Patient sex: F
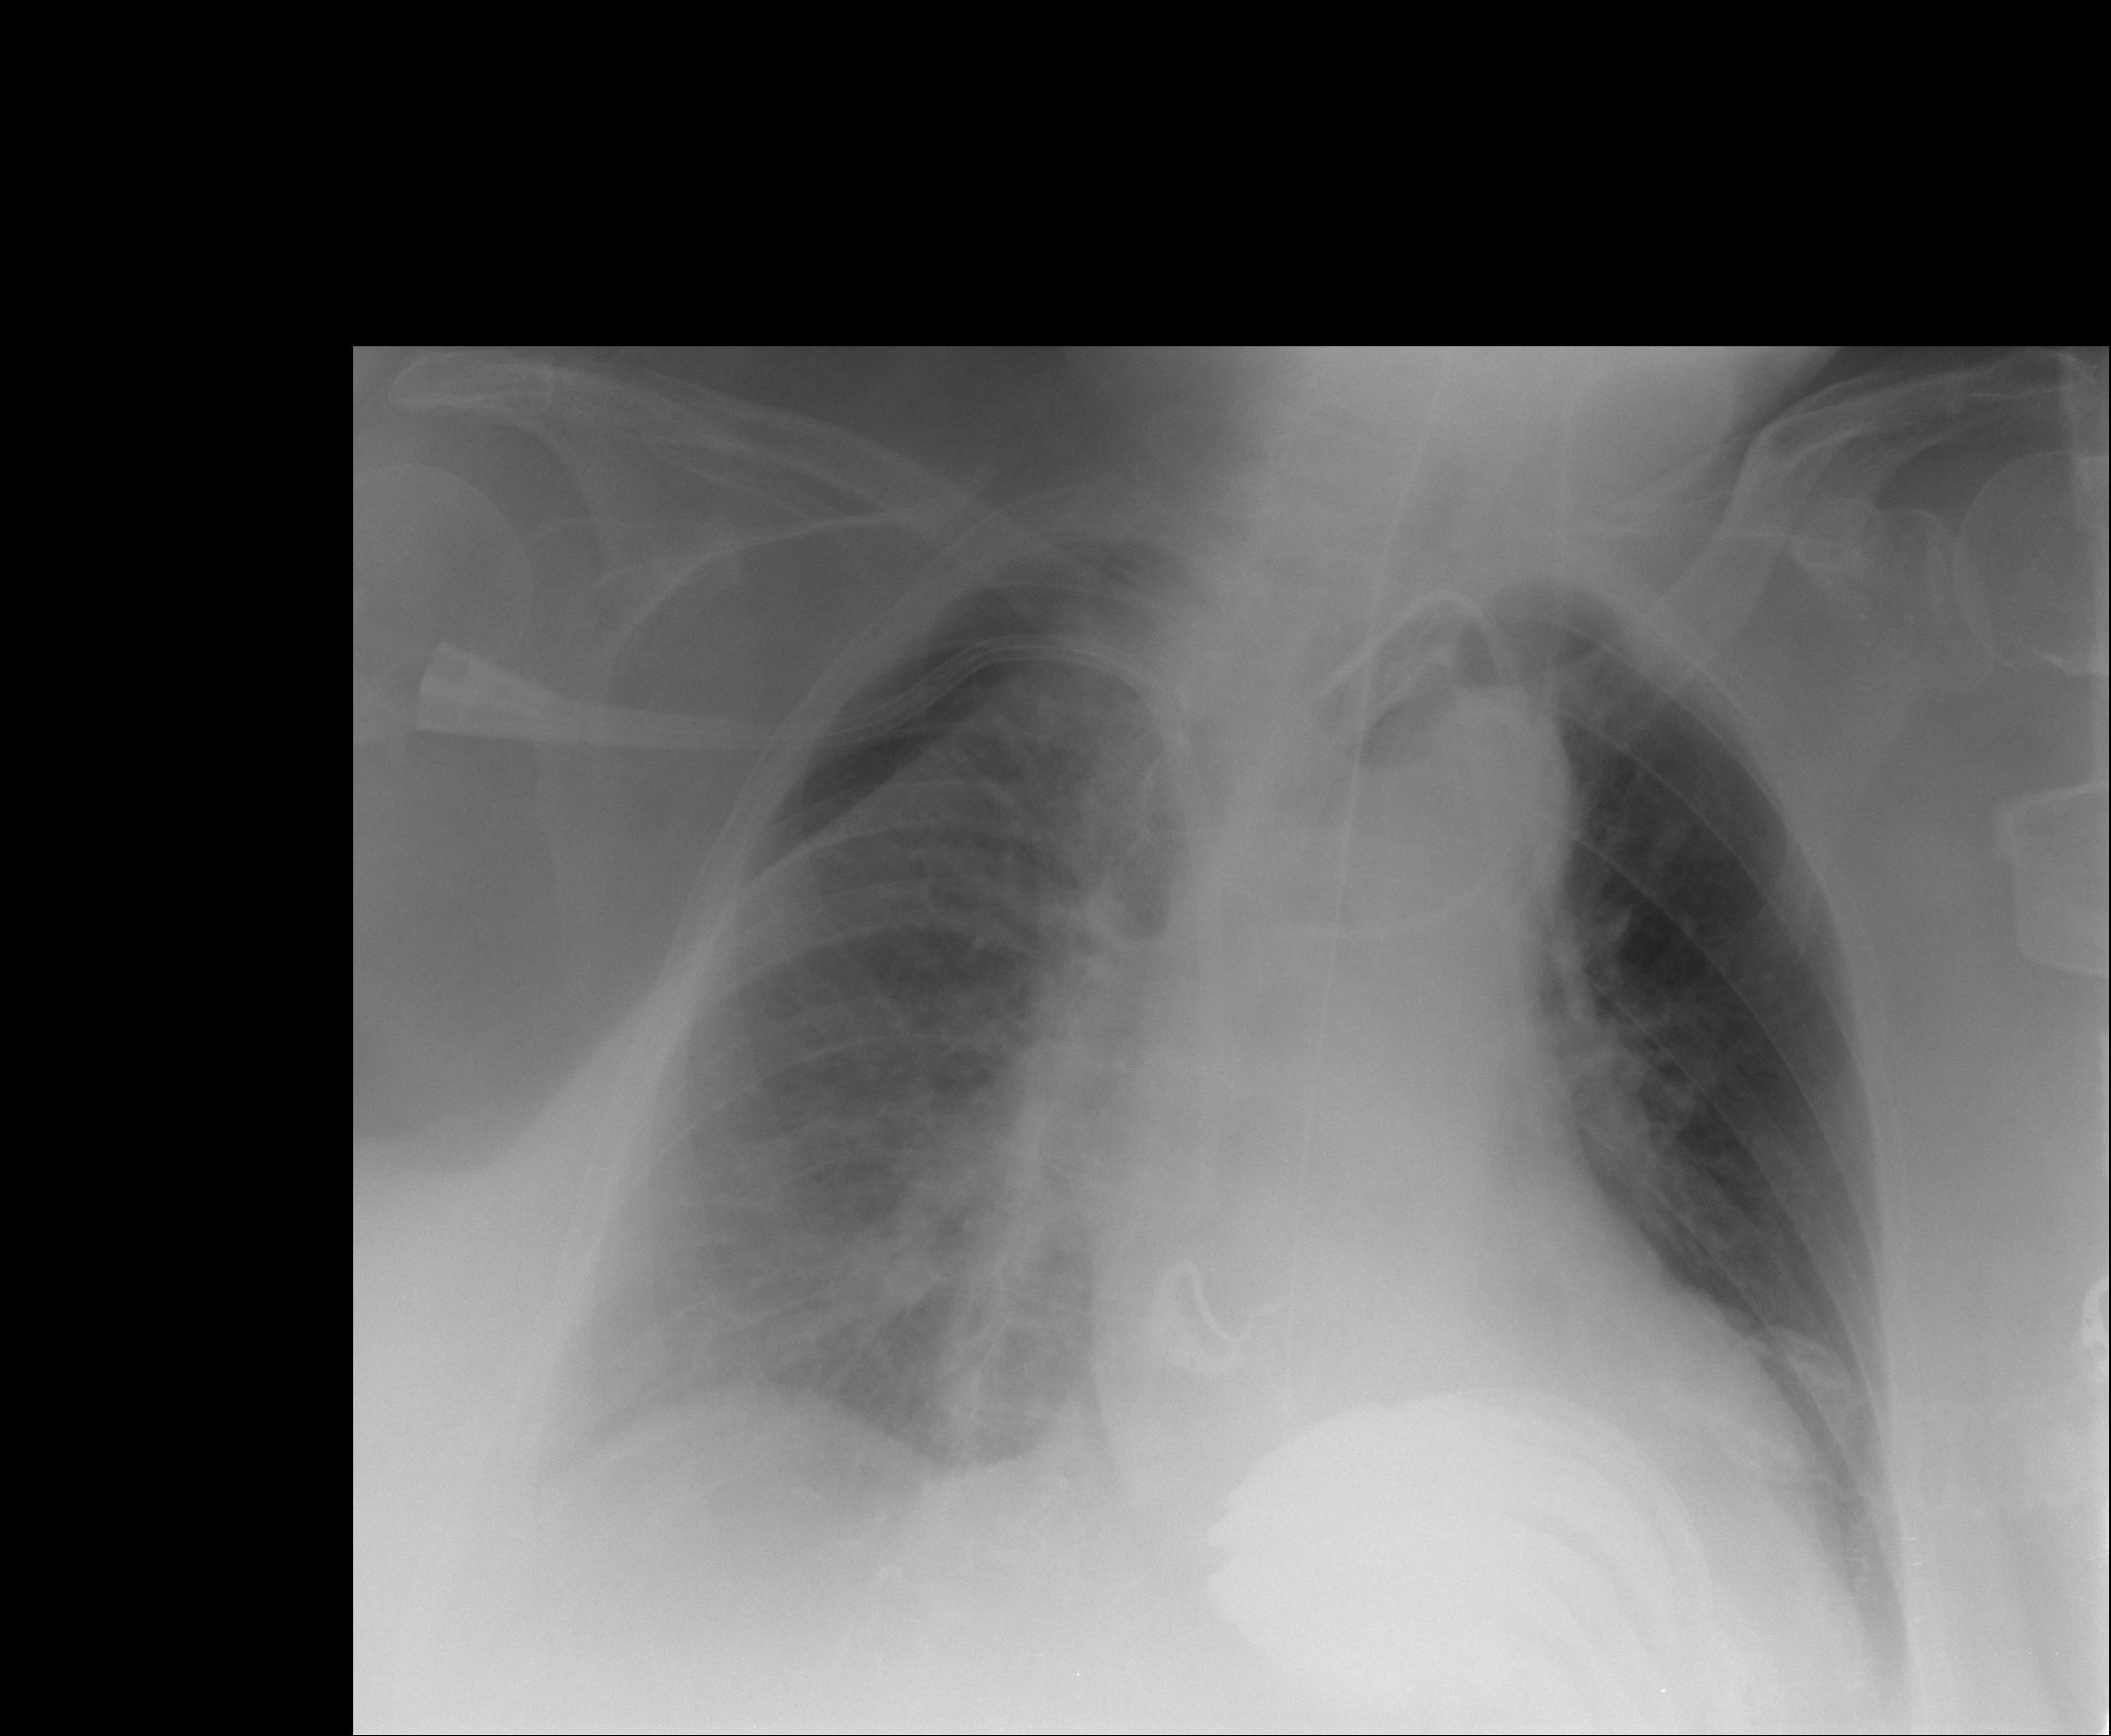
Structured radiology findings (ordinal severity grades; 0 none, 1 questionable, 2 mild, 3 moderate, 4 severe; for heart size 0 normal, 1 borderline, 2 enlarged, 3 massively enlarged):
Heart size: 2
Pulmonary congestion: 0
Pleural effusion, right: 0
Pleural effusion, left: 1
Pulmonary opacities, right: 0
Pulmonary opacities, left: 0
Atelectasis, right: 2
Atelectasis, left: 2